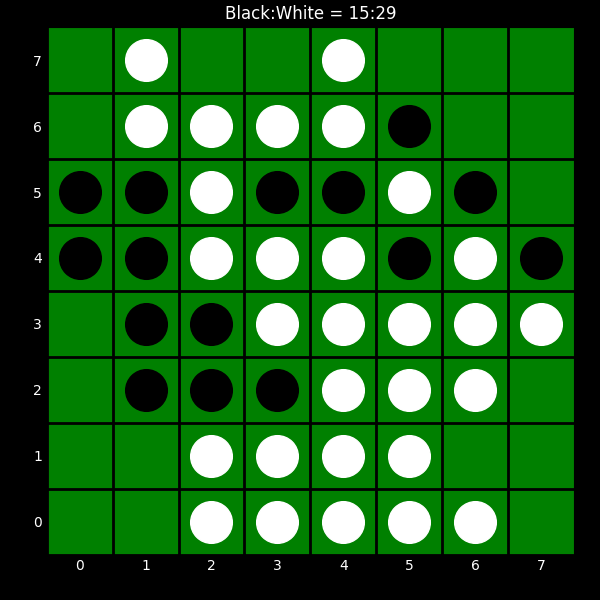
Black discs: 15
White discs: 29